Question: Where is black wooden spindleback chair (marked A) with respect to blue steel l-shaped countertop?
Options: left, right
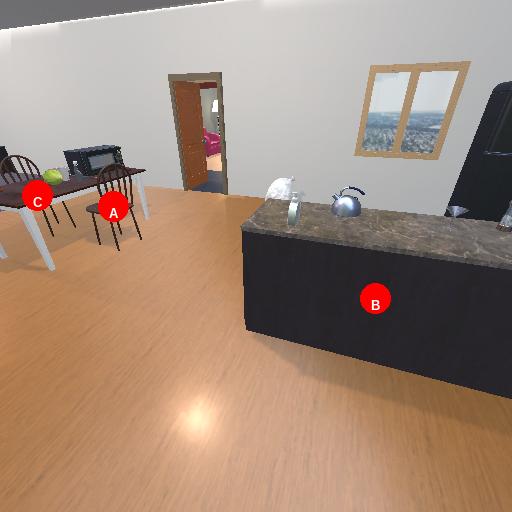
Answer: left